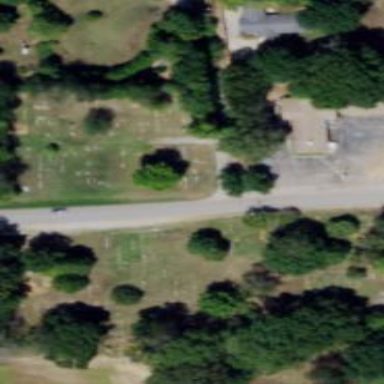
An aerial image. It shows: Cemetery.